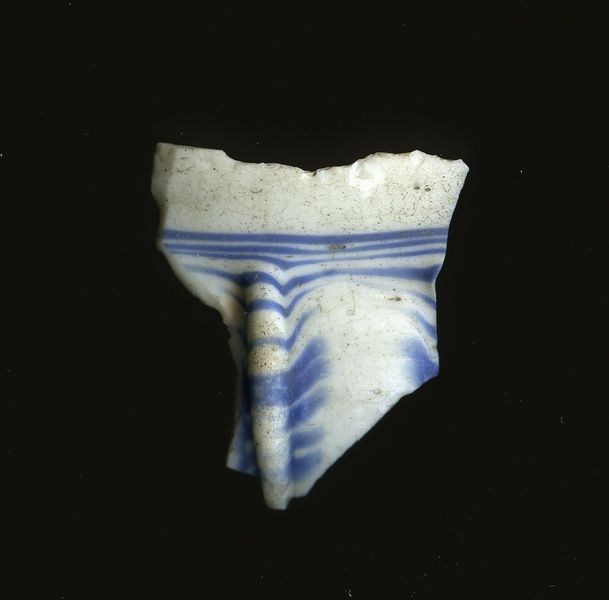
Titel: Fragment eines Gefäßes
Standort: Hamburg
Institution: Museum für Kunst und Gewerbe Hamburg
Schlagwörter: glas, spitze, striche, foto, kante, antike, porzellan, geschnitten, strich, kaiserzeit, gepresst, aufbewahrung, blau weiss, scherbe, schankgeschirr, gefäß, behälter, frühe kaiserzeit, prinzipat, römische, mittlere, späte